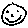
Label: smiley face